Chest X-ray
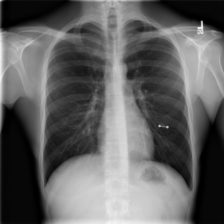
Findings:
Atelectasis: negative
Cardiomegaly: negative
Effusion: negative
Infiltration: negative
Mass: negative
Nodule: negative
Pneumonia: negative
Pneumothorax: negative
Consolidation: negative
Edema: negative
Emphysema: negative
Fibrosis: negative
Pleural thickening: negative
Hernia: negative